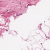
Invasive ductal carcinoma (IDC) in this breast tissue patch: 0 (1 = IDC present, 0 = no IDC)